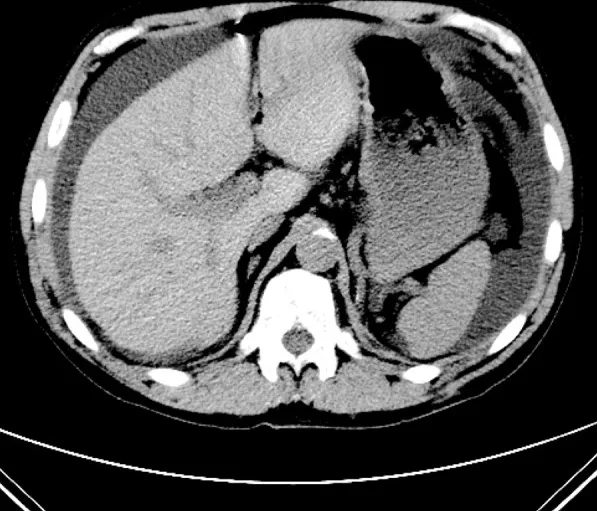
Axial, noncontrasted CT image at the level of the porta hepatis demonstrates freely mobile peritoneal fluid tracking along the liver, spleen, and left lateral abdominal wall at the initial diagnosis of pseudomonas peritonitis.
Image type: radiology (ct)